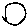
Label: circle